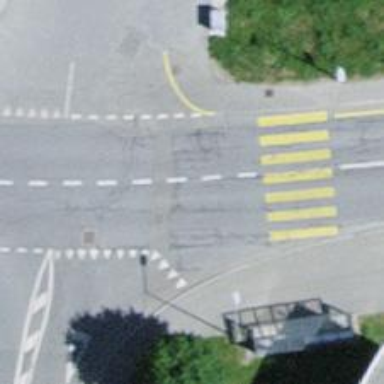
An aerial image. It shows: Uncontrolled zebra crossing on the road.